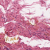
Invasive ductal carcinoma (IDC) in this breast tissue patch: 0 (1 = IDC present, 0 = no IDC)